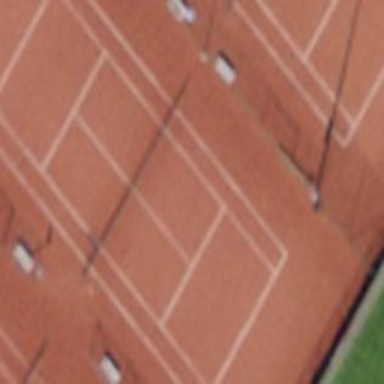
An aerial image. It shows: Sandy tennis court in leisure land pitch.